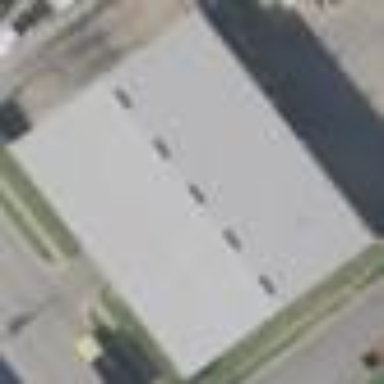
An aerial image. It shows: Warehouse.